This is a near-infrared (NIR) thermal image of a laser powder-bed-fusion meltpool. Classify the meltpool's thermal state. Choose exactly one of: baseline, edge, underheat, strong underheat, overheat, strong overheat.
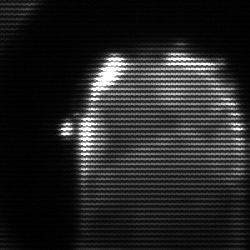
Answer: baseline